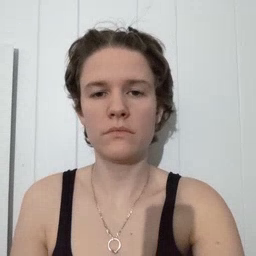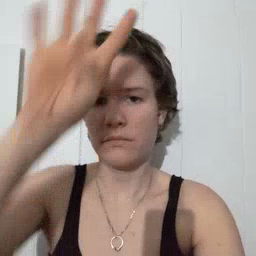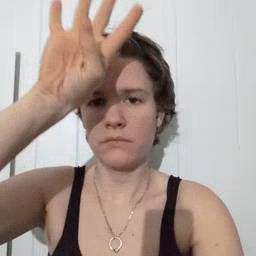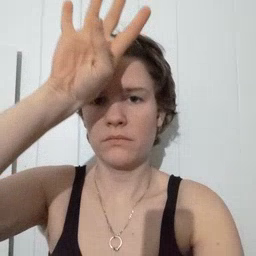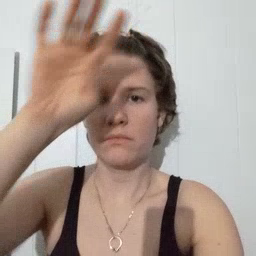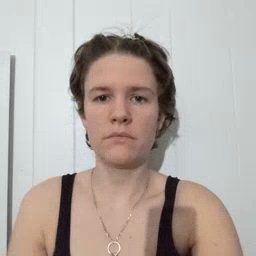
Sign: fireman